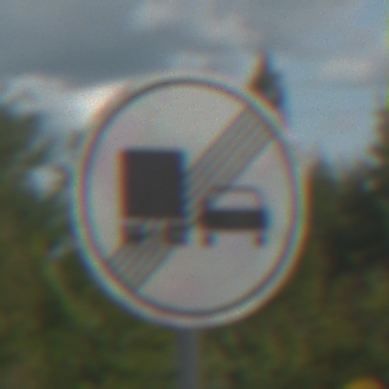
Verkehrszeichen: EndeUeberholverbotKraftfahrzeuge
Umgebung: Outdoor, Suburban
Tageszeit: Midday
Wetter: PartlyCloudy
Licht: Natural
Jahreszeit: Summer
Kontrast: HighContrast